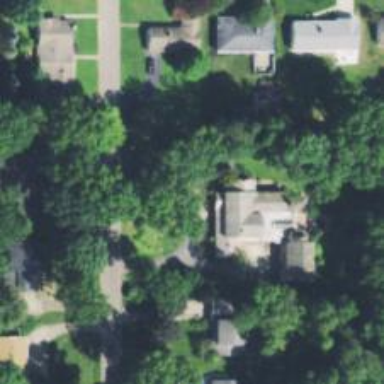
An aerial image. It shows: Driveway.